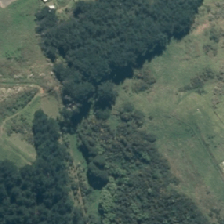
Land cover: broadleaved_indigenous_hardwood